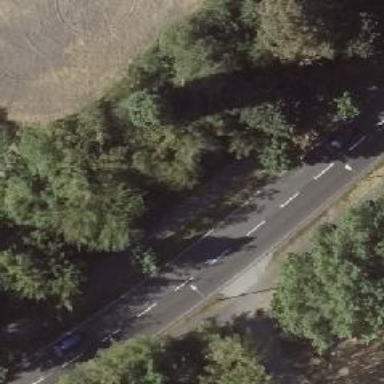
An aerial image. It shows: Primary highway with asphalt surface and separate sidewalks on both sides. The road has lane markings.